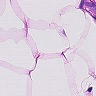
Metastatic tissue present: no